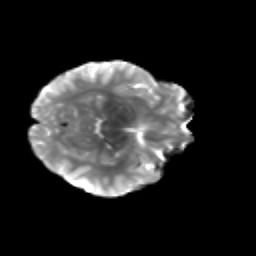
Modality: T2w
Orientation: axial
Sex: female
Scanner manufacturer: siemens
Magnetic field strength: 3 T
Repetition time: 5 s
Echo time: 0.071 s